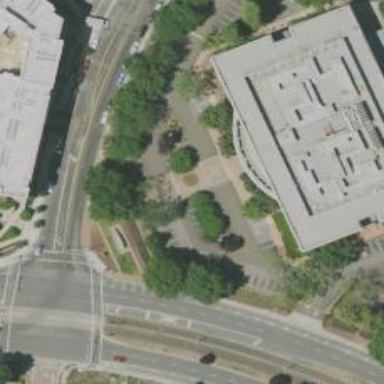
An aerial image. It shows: Office building.